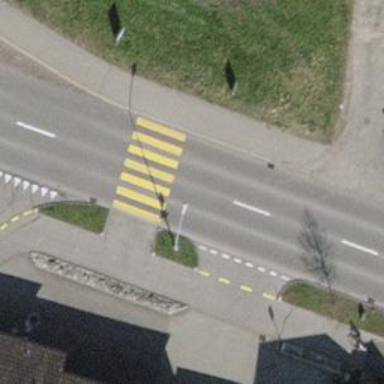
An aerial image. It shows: Marked crossing with zebra stripes on the road.